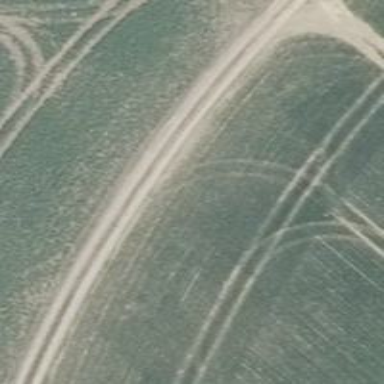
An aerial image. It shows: Track with grade 3 surface.